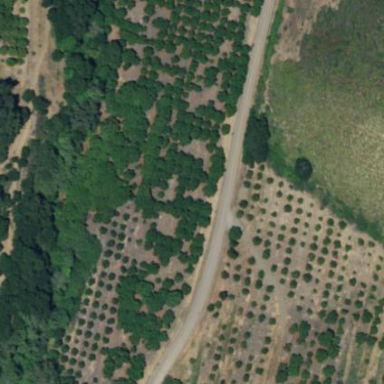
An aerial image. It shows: Orchard.